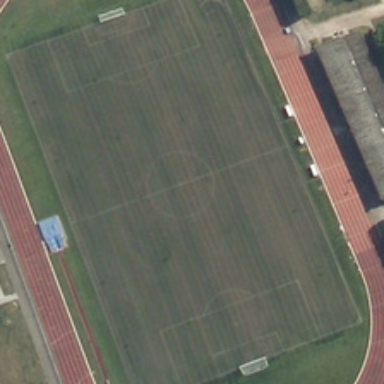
The football field of the ground track field is old .